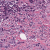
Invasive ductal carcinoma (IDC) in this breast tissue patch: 1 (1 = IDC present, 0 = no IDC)